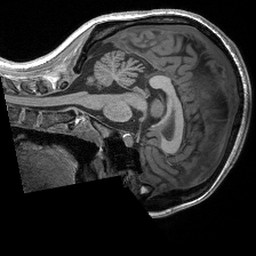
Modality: T1w
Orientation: sagittal
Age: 19
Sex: female
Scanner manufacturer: siemens
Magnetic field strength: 3 T
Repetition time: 2.4 s
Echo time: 0.00191 s